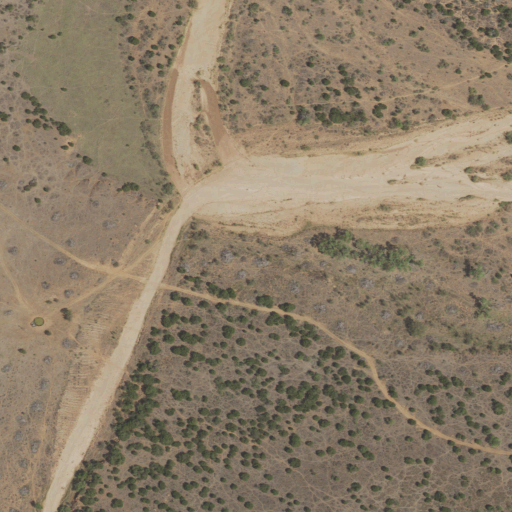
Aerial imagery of valley in Texas named Pole Canyon containing shrub, grassland, and barren land